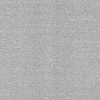
Atmospheric dust classification: dusty